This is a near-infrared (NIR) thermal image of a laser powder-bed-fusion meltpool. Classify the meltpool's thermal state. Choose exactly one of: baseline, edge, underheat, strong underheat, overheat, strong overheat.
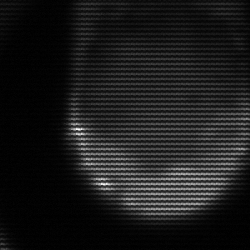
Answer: edge